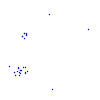
Particle: proton